RGB frame:
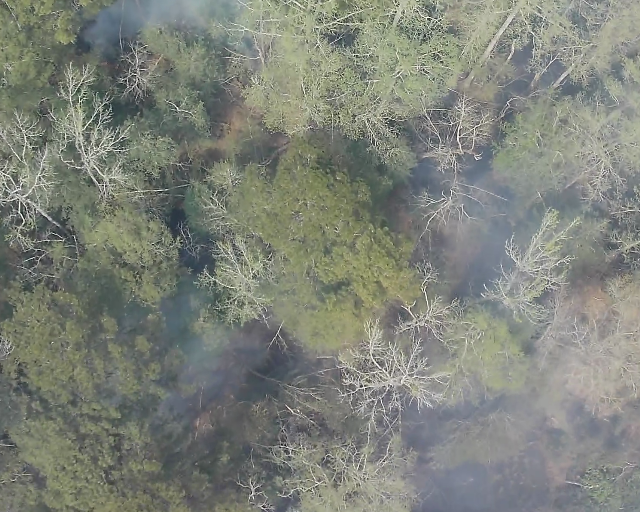
Thermal frame:
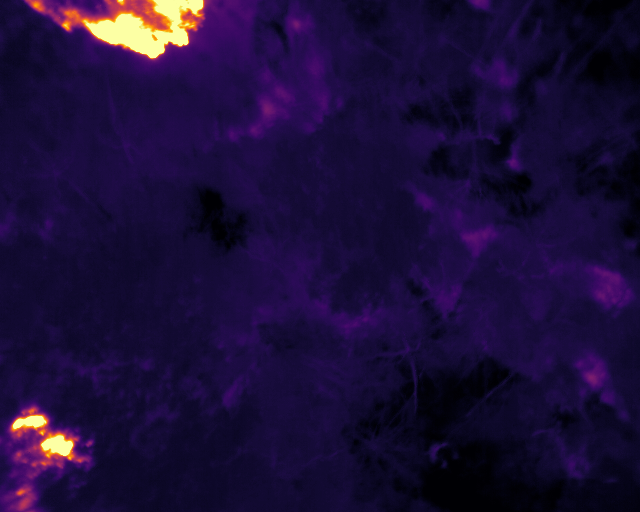
Captured: 2026-02-26 03:44:37
Pixels at or above 80 °C: 3443 (fraction of frame: 0.01051)